Question: I am having problem in creating an transparent rectangle over blurred background. I am trying to do this task on 'glasspane'. Here is my code snippet.
'''
void createBlur() {
alpha = 1.0f;
JRootPane root = SwingUtilities.getRootPane(jf);
blurBuffer = GraphicsUtilities.createCompatibleImage(jf.getWidth(), jf.getHeight());
Graphics2D g2d = blurBuffer.createGraphics();
root.paint(g2d);
g2d.dispose();
backBuffer = blurBuffer;
blurBuffer = GraphicsUtilities.createThumbnailFast(blurBuffer, jf.getWidth() / 2);
blurBuffer = new GaussianBlurFilter(5).filter(blurBuffer, null);
}
'''
where, backBuffer and blurBuffer are objects of 'BufferedImage' & jf = JFrame, alpha is used for opacity.
The above method create an Blurred Effect very well.
Here is the code which creates an transparent rectangle over Panel
'''
protected void paintComponent(Graphics g) {
int x = 34;
int y = 34;
int w = getWidth() - 68;
int h = getHeight() - 68;
int arc = 30;
//Graphics2D g2 = currentGraphics.createGraphics();
//g2.drawImage(currentGraphics, 0, 0, null);
Graphics2D g2 = (Graphics2D) g.create();
g2.setRenderingHint(RenderingHints.KEY_ANTIALIASING, RenderingHints.VALUE_ANTIALIAS_ON);
g2.setColor(new Color(0, 0, 0, 220));
g2.fillRoundRect(x, y, w, h, arc, arc);
g2.setStroke(new BasicStroke(1f));
g2.setColor(Color.WHITE);
g2.drawRoundRect(x, y, w, h, arc, arc);
g2.dispose();
}
'''
Now where I stuck is how do I paint the blurred effect and transparent rectangle at the same time.
I didn't posted whole code over here, if anyone wish to see the code here the <URL>.
And here is an desired image of sample output. Thanks in advance.

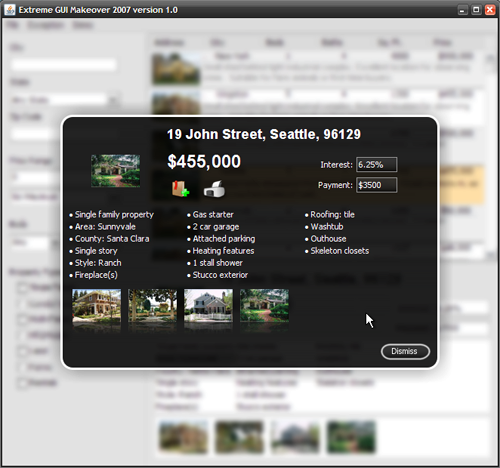
Answer: I'm trying to make heads and tails of your code...
You fail to call 'super.paintComponent'...this could lead you into a same serious issues if you're not careful. General rule of thumb, just call it ;)
Be careful when modifiying the state of a 'Graphics' context, for example...
'''
g2d.setRenderingHint(RenderingHints.KEY_ANTIALIASING, RenderingHints.VALUE_ANTIALIAS_ON);
'''
Will affect ALL components painted after this one and could cause some interesting graphical glitches you weren't expecting...
'''
jf.getGlassPane().setVisible(false);
glassPanel = new GlassPanel();
jf.getGlassPane().setVisible(true);
'''
Seems pointless, as the component set using 'jf.setGlassPane(glassPanel);' will still be the component that is made visible when you call 'jf.getGlassPane().setVisible(true);'. This also means that the 'GlassPane' component is never used...
Checking 'isVisible' in 'paintComponent' is pointless, as Swing is clever enough to know not to paint invisible components...
Now, having said all that...
If you wanted to paint on top of the 'BlurPanel' you would either...paint content after the 'blurBuffer' is drawn, so you are drawing ontop of it OR add another component onto the 'BlurPanel' pane which contains the drawing logic you want to apply...
This is a basic example of that concept. This adds another panel onto the glass pane which paints the custom frame of the panel as I want.
This example uses personal library code and is intended as an example of the concept alone, not a completely runnable example.

'''
import core.ui.GlowEffectFactory;
import core.ui.GraphicsUtilities;
import core.util.ByteFormatter;
import java.awt.BasicStroke;
import java.awt.BorderLayout;
import java.awt.Color;
import java.awt.Container;
import java.awt.Dimension;
import java.awt.EventQueue;
import java.awt.Font;
import java.awt.Graphics;
import java.awt.Graphics2D;
import java.awt.GridBagConstraints;
import java.awt.GridBagLayout;
import java.awt.Insets;
import java.awt.Window;
import java.awt.event.ActionEvent;
import java.awt.event.ActionListener;
import java.awt.geom.RoundRectangle2D;
import java.awt.image.BufferedImage;
import java.io.File;
import java.io.IOException;
import java.text.DateFormat;
import java.util.Date;
import java.util.logging.Level;
import java.util.logging.Logger;
import javax.imageio.ImageIO;
import javax.swing.JButton;
import javax.swing.JFrame;
import javax.swing.JLabel;
import javax.swing.JPanel;
import javax.swing.JRootPane;
import javax.swing.SwingUtilities;
import javax.swing.UIManager;
import javax.swing.UnsupportedLookAndFeelException;
import javax.swing.border.EmptyBorder;
public class TransparentTest {
public static void main(String[] args) {
new TransparentTest();
}
public TransparentTest() {
EventQueue.invokeLater(new Runnable() {
@Override
public void run() {
try {
UIManager.setLookAndFeel(UIManager.getSystemLookAndFeelClassName());
} catch (ClassNotFoundException | InstantiationException | IllegalAccessException | UnsupportedLookAndFeelException ex) {
}
JFrame frame = new JFrame("Testing");
frame.setDefaultCloseOperation(JFrame.EXIT_ON_CLOSE);
frame.setLayout(new BorderLayout());
frame.add(new TestPane());
frame.pack();
frame.setLocationRelativeTo(null);
frame.setVisible(true);
}
});
}
public class TestPane extends JPanel {
private BufferedImage background;
private BlurredGlassPane blurredGlassPane;
private InfoPane infoPane;
public TestPane() {
try {
background = ImageIO.read(new File("get your own image"));
} catch (IOException ex) {
ex.printStackTrace();
}
blurredGlassPane = new BlurredGlassPane();
blurredGlassPane.setLayout(new GridBagLayout());
infoPane = new InfoPane();
infoPane.setFile(new File("get your own image"));
blurredGlassPane.add(infoPane);
JButton click = new JButton("Click");
click.addActionListener(new ActionListener() {
@Override
public void actionPerformed(ActionEvent e) {
Window win = SwingUtilities.getWindowAncestor(TestPane.this);
if (win instanceof JFrame) {
JFrame frame = (JFrame) win;
frame.setGlassPane(blurredGlassPane);
blurredGlassPane.setVisible(true);
}
}
});
setLayout(new GridBagLayout());
add(click);
}
@Override
public Dimension getPreferredSize() {
return background == null ? new Dimension(200, 200) : new Dimension(background.getWidth(), background.getHeight());
}
@Override
protected void paintComponent(Graphics g) {
super.paintComponent(g);
if (background != null) {
Graphics2D g2d = (Graphics2D) g.create();
int x = (getWidth() - background.getWidth()) / 2;
int y = (getHeight() - background.getHeight()) / 2;
g2d.drawImage(background, x, y, this);
g2d.dispose();
}
}
}
public static class InfoPane extends JPanel {
protected static final int RADIUS = 20;
protected static final int FRAME = 4;
protected static final int INSET = RADIUS + FRAME;
protected static final DateFormat DATE_FORMAT = DateFormat.getDateTimeInstance();
private JLabel name;
private JLabel path;
private JLabel length;
private JLabel lastModified;
private JLabel canExecute;
private JLabel canRead;
private JLabel canWrite;
private JLabel isDirectory;
private JLabel isHidden;
public InfoPane() {
setBorder(new EmptyBorder(INSET, INSET, INSET, INSET));
setOpaque(false);
setLayout(new GridBagLayout());
GridBagConstraints gbc = new GridBagConstraints();
gbc.gridx = 0;
gbc.gridy = 0;
gbc.weightx = 1;
gbc.anchor = GridBagConstraints.WEST;
gbc.gridwidth = GridBagConstraints.REMAINDER;
name = createLabel(Font.BOLD, 48);
add(name, gbc);
gbc.gridy++;
path = createLabel();
add(path, gbc);
gbc = new GridBagConstraints();
gbc.gridx = 0;
gbc.gridy = 2;
gbc.anchor = GridBagConstraints.WEST;
length = createLabel();
lastModified = createLabel();
add(createLabel("Size: "), gbc);
gbc.gridx++;
gbc.insets = new Insets(0, 0, 0, 10);
add(length, gbc);
gbc.insets = new Insets(0, 0, 0, 0);
gbc.gridx++;
add(createLabel("Last Modified: "), gbc);
gbc.gridx++;
add(lastModified, gbc);
}
public JLabel createLabel(String text) {
JLabel label = new JLabel(text);
label.setForeground(Color.WHITE);
return label;
}
public JLabel createLabel() {
return createLabel("");
}
public JLabel createLabel(int style, float size) {
JLabel label = createLabel();
label.setFont(label.getFont().deriveFont(style, size));
return label;
}
public void setFile(File file) {
name.setText(file.getName());
try {
path.setText(file.getParentFile().getCanonicalPath());
} catch (IOException ex) {
ex.printStackTrace();
}
length.setText(ByteFormatter.format(file.length()));
lastModified.setText(DATE_FORMAT.format(new Date(file.lastModified())));
file.canExecute();
file.canRead();
file.canWrite();
file.isDirectory();
file.isHidden();
}
@Override
protected void paintComponent(Graphics g) {
super.paintComponent(g);
Graphics2D g2d = (Graphics2D) g.create();
GraphicsUtilities.applyQualityRenderingHints(g2d);
int width = getWidth() - 1;
int height = getHeight() - 1;
int buffer = FRAME / 2;
RoundRectangle2D base = new RoundRectangle2D.Double(buffer, buffer, width - FRAME, height - FRAME, RADIUS, RADIUS);
g2d.setColor(new Color(0, 0, 0, 128));
g2d.fill(base);
g2d.setColor(Color.WHITE);
g2d.setStroke(new BasicStroke(FRAME, BasicStroke.CAP_ROUND, BasicStroke.JOIN_ROUND));
g2d.draw(base);
g2d.dispose();
}
}
public class BlurredGlassPane extends JPanel {
private BufferedImage background;
@Override
public void setVisible(boolean visible) {
if (visible) {
Container parent = SwingUtilities.getAncestorOfClass(JRootPane.class, this);
if (parent != null) {
JRootPane rootPane = (JRootPane) parent;
BufferedImage img = new BufferedImage(rootPane.getWidth(), rootPane.getHeight(), BufferedImage.TYPE_INT_ARGB);
Graphics2D g2d = img.createGraphics();
rootPane.printAll(g2d);
g2d.dispose();
background = GlowEffectFactory.generateBlur(img, 40);
}
}
super.setVisible(visible);
}
@Override
protected void paintComponent(Graphics g) {
super.paintComponent(g);
g.drawImage(background, 0, 0, this);
}
}
}
'''